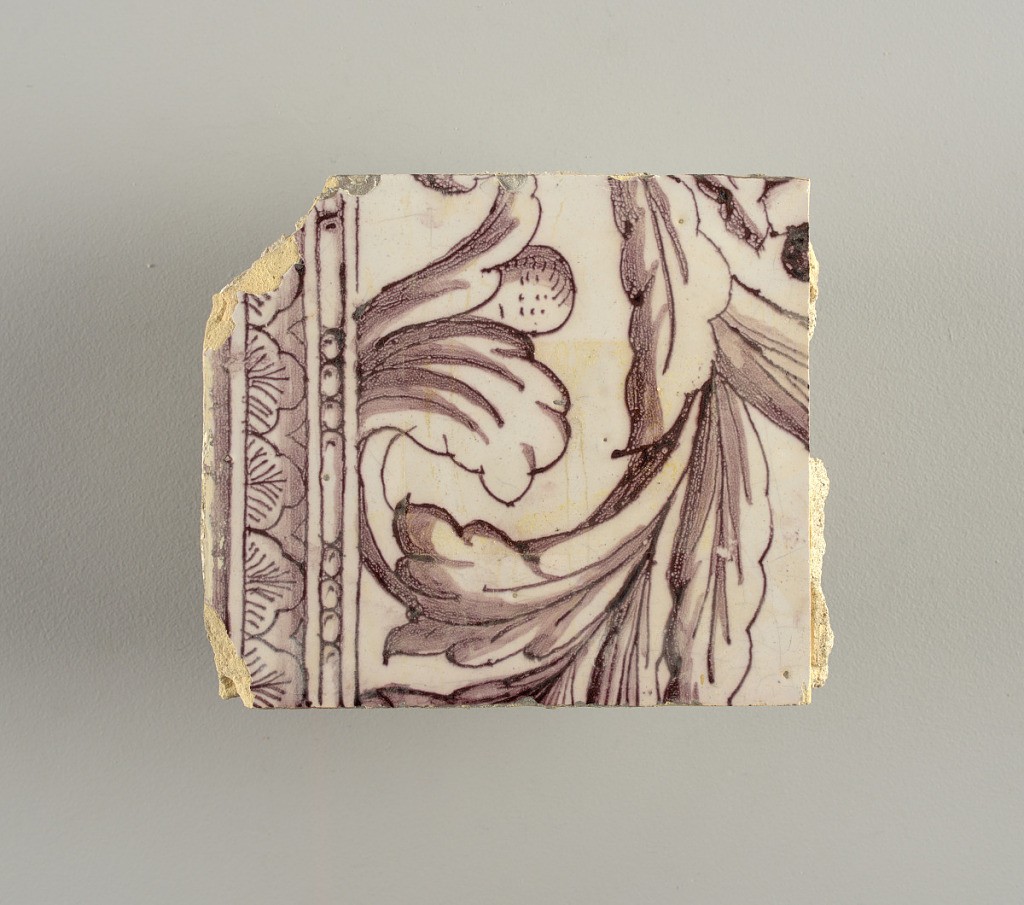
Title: Tile wall facing
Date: ca. 1725
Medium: Tin-glazed earthenware, underglaze
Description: Horizontal rectangle.  Thirty tiles wide and twenty-three tiles high with opening for fireplace eleven tiles wide and ten high.  Foliage arabesques disposed about three vertical axes from which are emphazised by urns at center and right, and at left by the figure of a standing woman carrying an infant on her arm and accompanied by two children.